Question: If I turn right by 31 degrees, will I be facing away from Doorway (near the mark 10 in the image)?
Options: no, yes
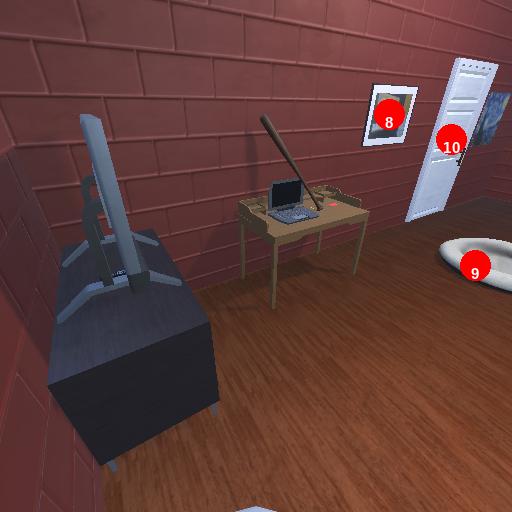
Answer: no